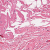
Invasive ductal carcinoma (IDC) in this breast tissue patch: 0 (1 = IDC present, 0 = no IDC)